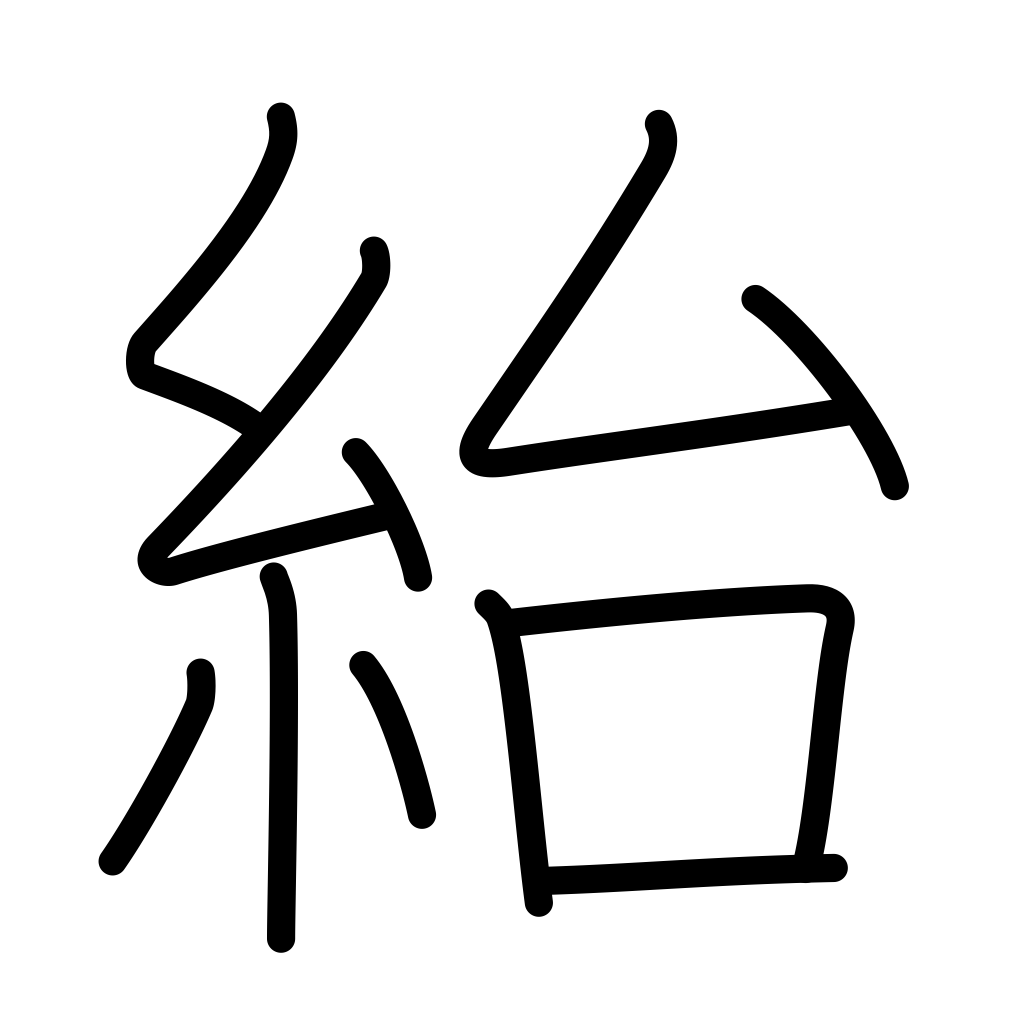
Meaning: deceive